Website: macys
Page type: billing-address
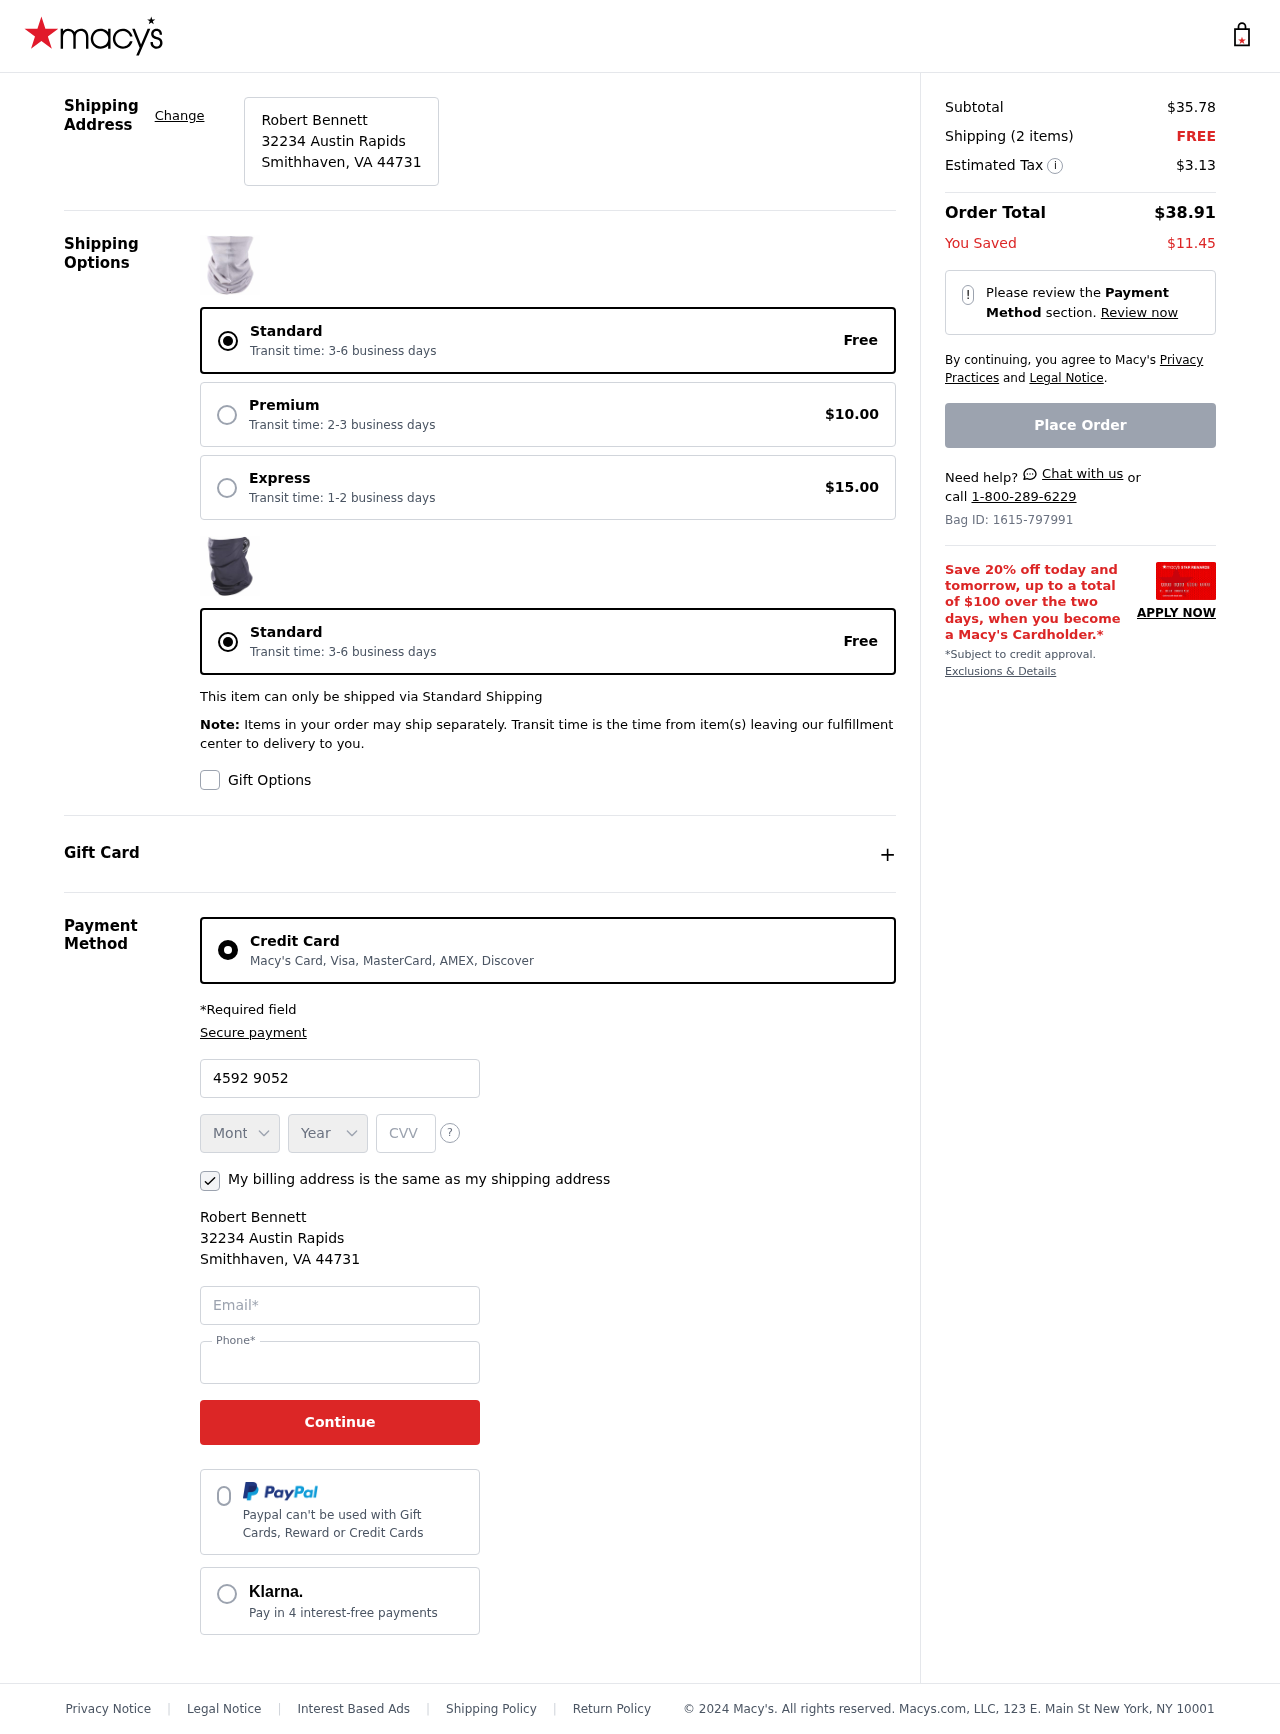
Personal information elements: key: PII_CARD_CVV
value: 591
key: PII_CARD_EXPIRY_MONTH
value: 12
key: PII_CARD_EXPIRY_YEAR
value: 29
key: PII_CARD_NUMBER
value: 4592 9052 3176 1186
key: PII_CITY_STATE_ZIP
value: Smithhaven, VA 44731
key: PII_EMAIL
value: robertbennett@yahoo.com
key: PII_FULLNAME
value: Robert Bennett
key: PII_PHONE
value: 8542677378
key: PII_STREET
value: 32234 Austin Rapids
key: PII_FULLNAME2
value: Robert Bennett
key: PII_STREET2
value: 32234 Austin Rapids
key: PII_CITY_STATE_ZIP2
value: Smithhaven, VA 44731
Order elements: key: ORDER_SUBTOTAL
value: $35.78
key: ORDER_NUM_ITEMS
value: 2
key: ORDER_SHIPPING_COST
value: FREE
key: ORDER_TAX
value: $3.13
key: ORDER_TOTAL
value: $38.91
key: ORDER_SAVINGS
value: $11.45
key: ORDER_ID
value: Bag ID: 1615-797991